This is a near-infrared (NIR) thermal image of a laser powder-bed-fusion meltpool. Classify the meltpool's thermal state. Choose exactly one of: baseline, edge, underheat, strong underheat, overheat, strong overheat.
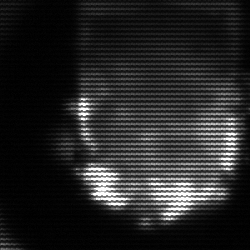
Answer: baseline